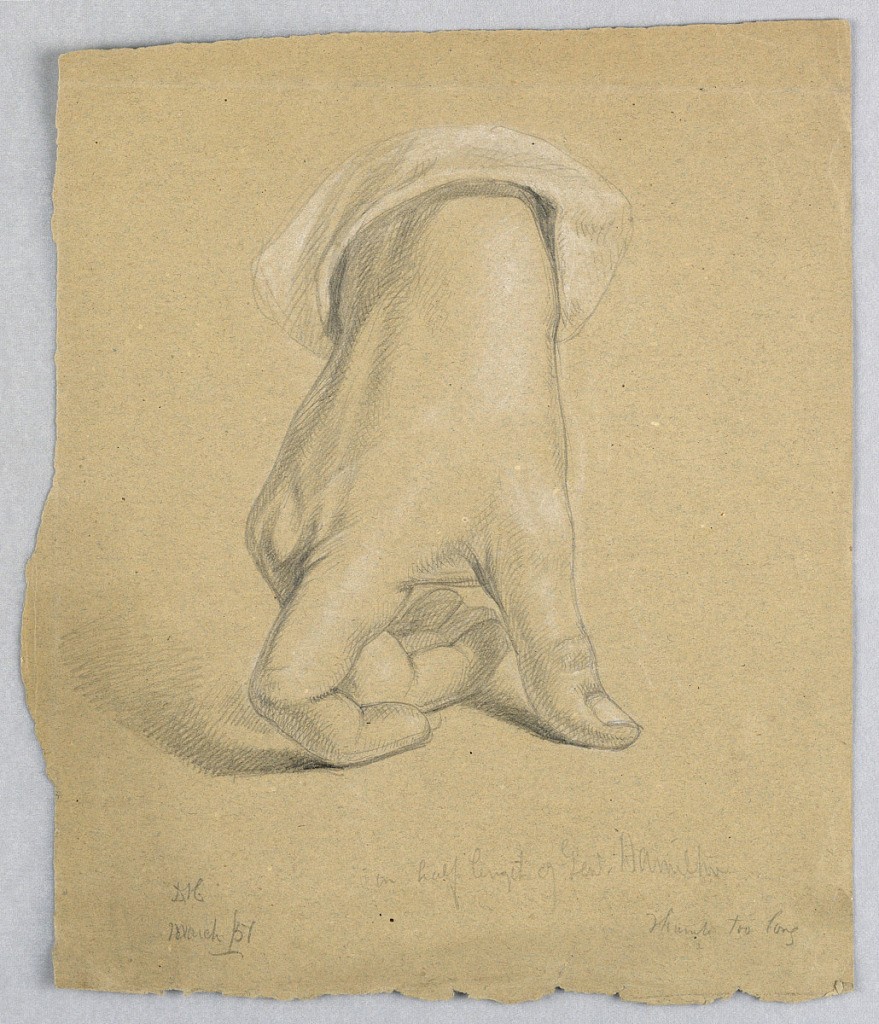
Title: Study of Right Hand of Alexander Hamilton
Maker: Daniel Huntington, American, 1816–1906
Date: March 1851
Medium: Graphite, white chalk on grey wove paper
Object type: Drawing
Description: Study of the right hand of General Alexander Hamilton, with the thumb and knuckle of the index finger resting on a surface.